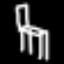
Label: chair